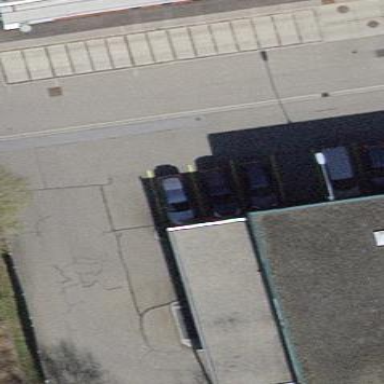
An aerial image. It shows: View of roof of building.